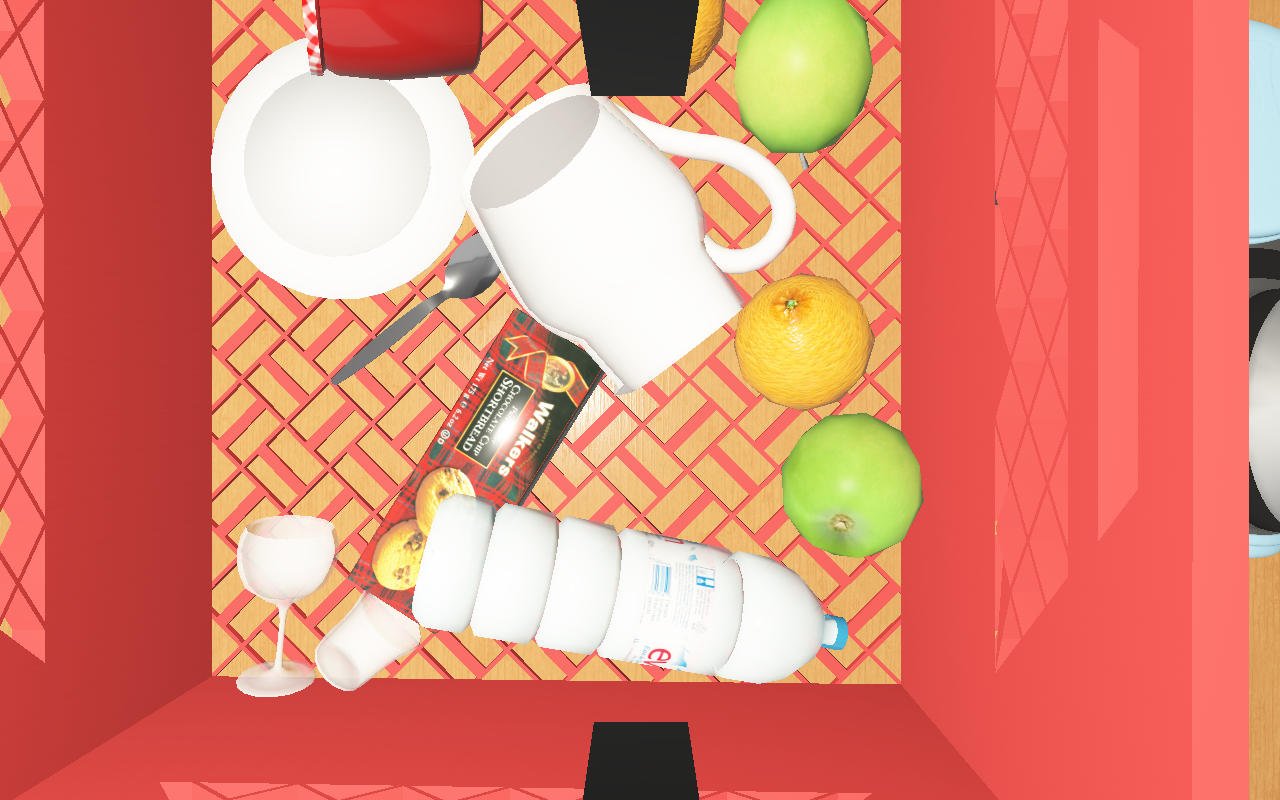
Objects in the scene:
carafe
apple
plate
cereal box
cereal box